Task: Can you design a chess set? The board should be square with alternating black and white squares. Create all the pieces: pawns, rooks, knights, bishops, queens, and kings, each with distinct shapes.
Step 5130:
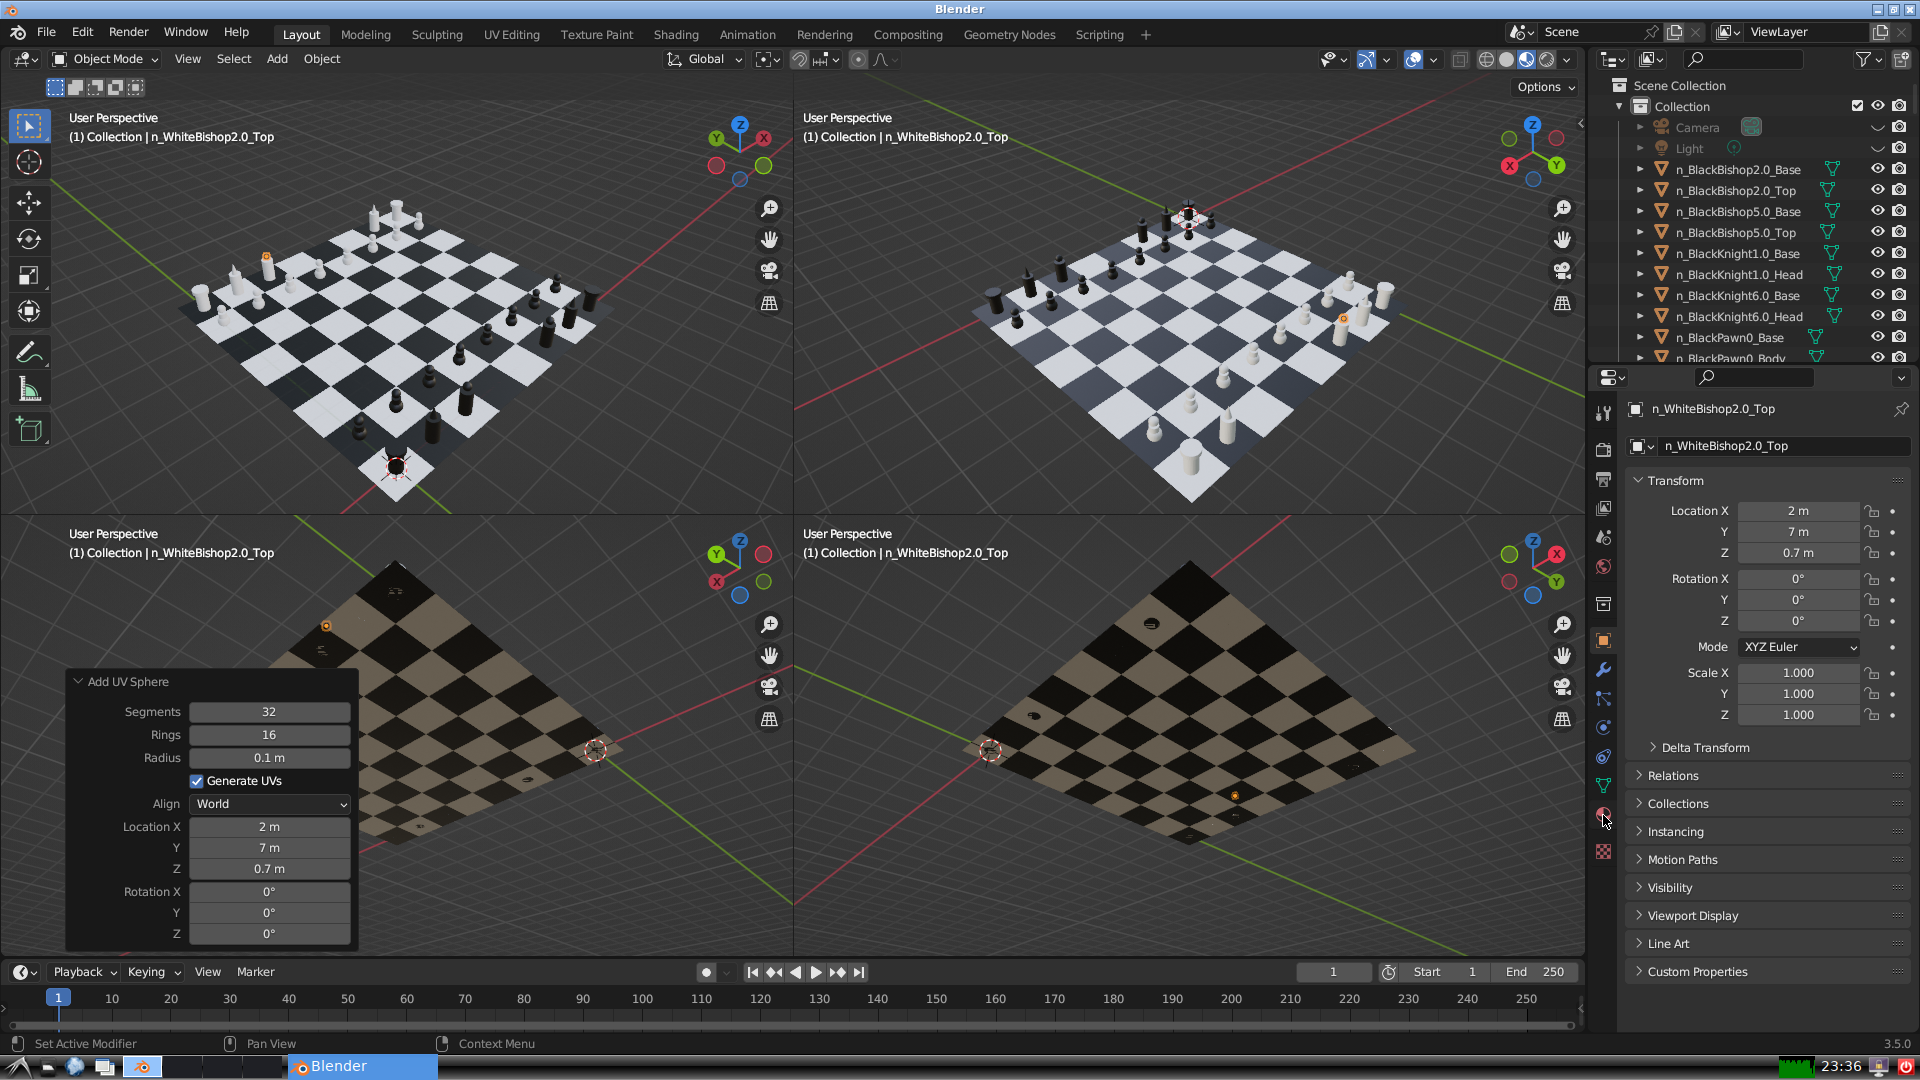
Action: click: no